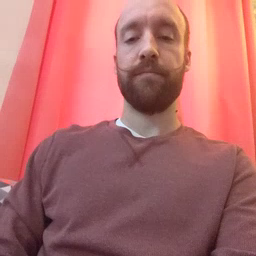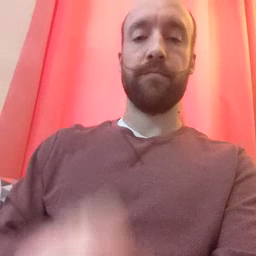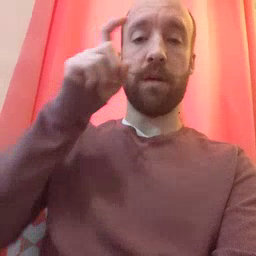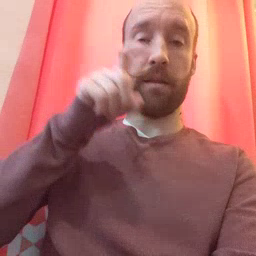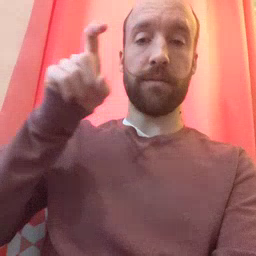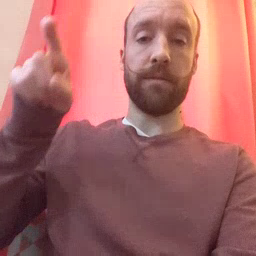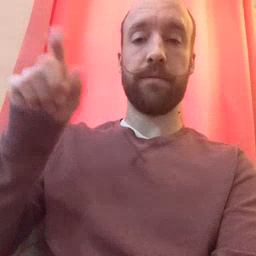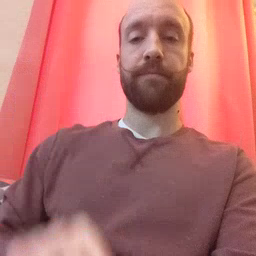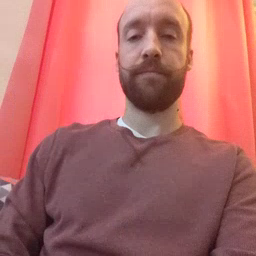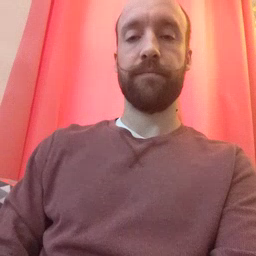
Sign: closet